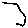
Label: hexagon